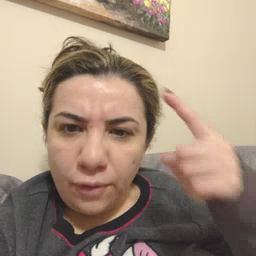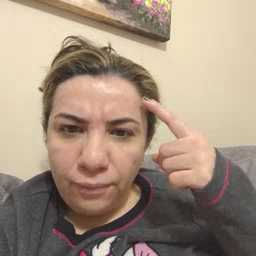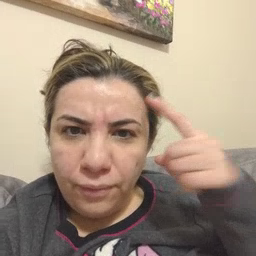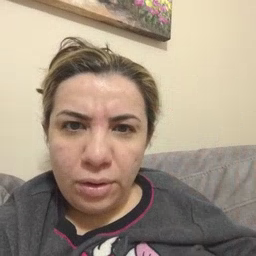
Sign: for